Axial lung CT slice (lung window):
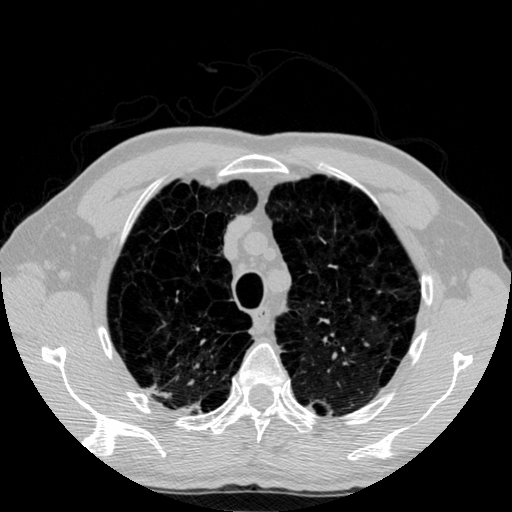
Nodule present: no